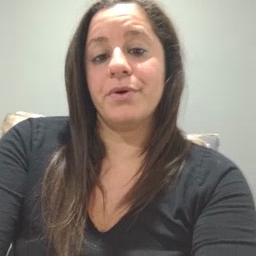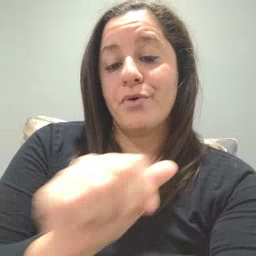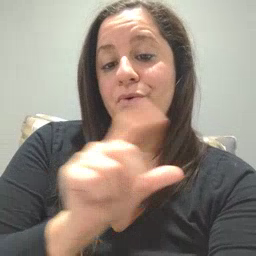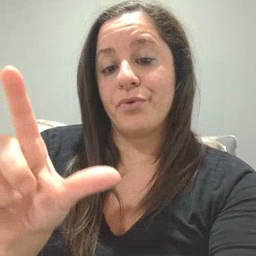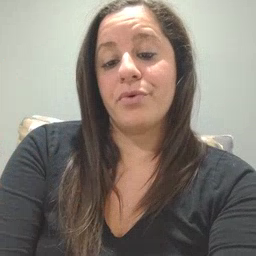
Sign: all